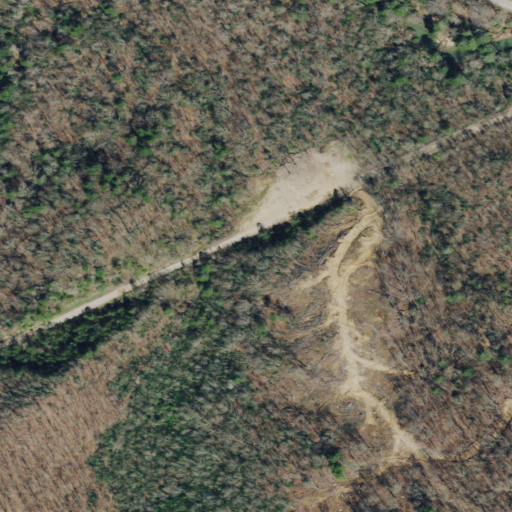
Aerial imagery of valley in Tennessee named Norton Hollow containing deciduous forest, mixed forest, grassland, and open development